Question: Right now I'm just trying to test my app on my phone and not deploy to the store.
How are all these things related? Since I'm not trying to upload to the store, can I ignore any of them?
I'm on the University Developer program. I was able to get a certificate and install it in Xcode, but builds still fail.

Is solving this problem just a matter of changing the application identifier? How do I know what to put in?
One thing I noticed is that in the Developer Portal I see only one App ID but it's for someone with a different name. So I guess I don't have an App ID. Do I need one if I'm just trying to test on my phone? If I need one, then how do I get it?
Help! It seems the more I research these things the more confused I get. If you can't solve my problem, can you at least tell me how these things are related to each other?
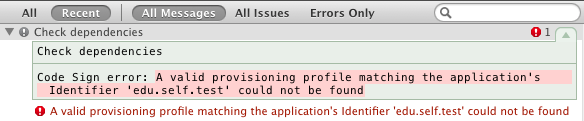
Answer: Provision Profiles are a very long, unique, string that allows the device to recognize certificates (very VERY helpful for development).
You must provision your device with the specific bundle ID of your app (done through <URL>.
Certificates are the other side of the coin. A certificate for anything (website, application) indicates that this service can be trusted by the user, and more importantly, the OS. Certificates are issued by Apple California, are valid for a year, and may be revoked at any time for any reason. On a closed and secure platform like the iPhone, a certificate is a must for any application.